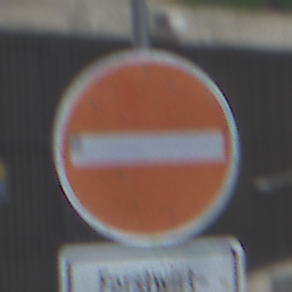
Verkehrszeichen: VerbotDerEinfahrt
Zusatzzeichen unten: BesondereFahrzeugeUndTransportgueter7
Umgebung: Outdoor, Urban
Tageszeit: MorningAfternoon
Wetter: PartlyCloudy
Licht: Natural
Jahreszeit: NotSpecified
Kontrast: LowContrast